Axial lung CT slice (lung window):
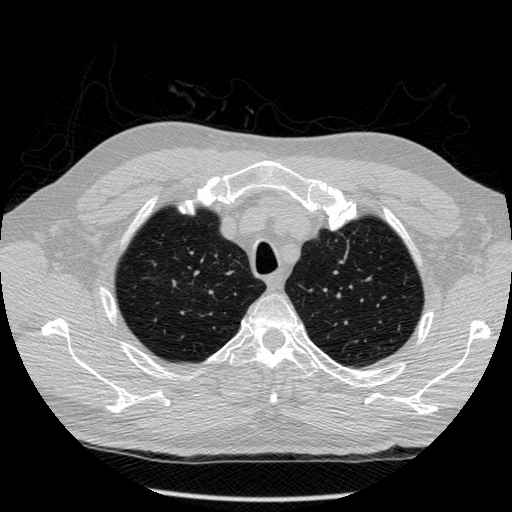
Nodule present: no